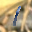
Label: 1